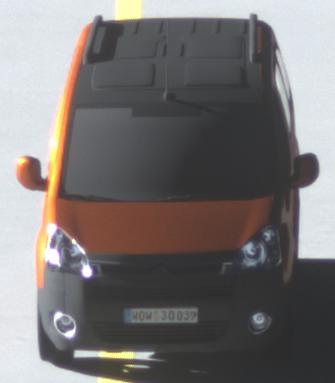
Make: Citroen
Model: Berlingo Kombi VTi 120
Detailed model: Berlingo (II) Kombi
Model produced from: 2009/12
Model produced until: 2012/03
Doors: 5
Color: orange
Road condition: dry road
Daytime: morning or afternoon
Contrast: high contrast